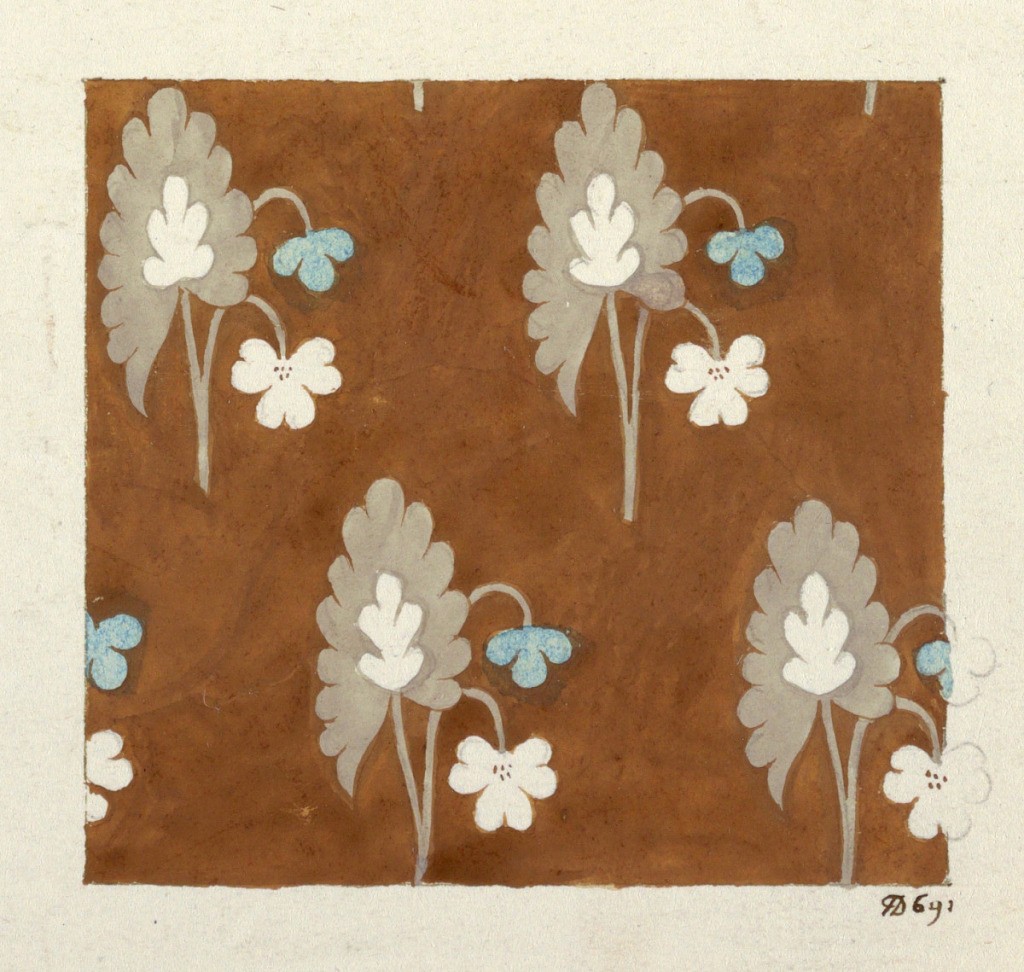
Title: Floral design for printed textiles
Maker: Louis-Albert DuBois, Swiss, 1752–1818
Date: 1800–1818
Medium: Brush and gouache, graphite on white wove paper
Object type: Drawing
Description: Stylized floral patterns, blue, tan and white on tan ground.